Interaction volume radius: 5 \u00c5
Interaction volume height: 15 \u00c5
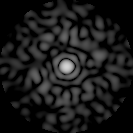
Disorder parameter: 0.7953